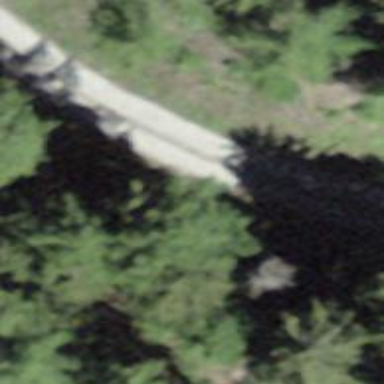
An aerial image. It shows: Gravel track with grade1.